Aerial crown-view tile of a tropical tree (Barro Colorado Island, Panama), acquired 20241014:
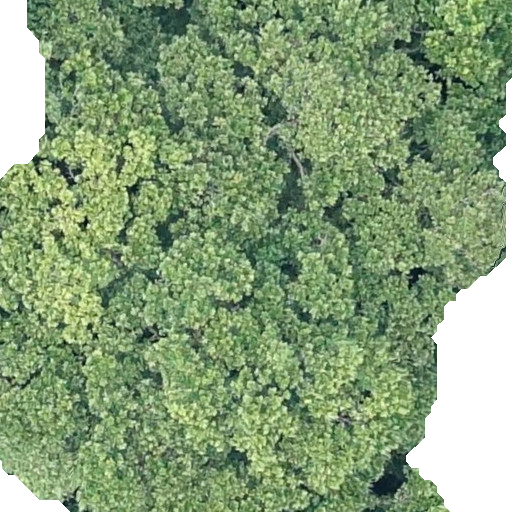
Species: Anacardium excelsum
GBIF accepted scientific name: Anacardium excelsum
Crown area: 609.279 m²